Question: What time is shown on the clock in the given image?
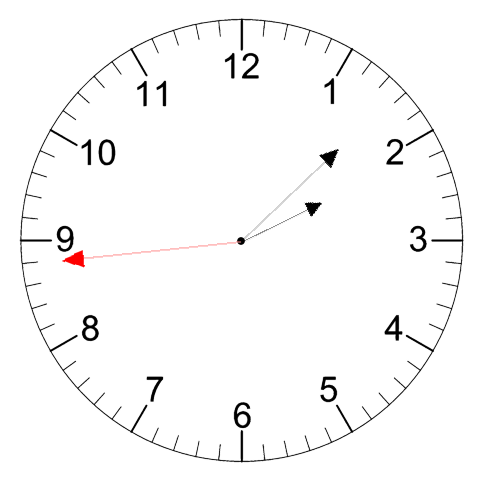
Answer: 02:07:44